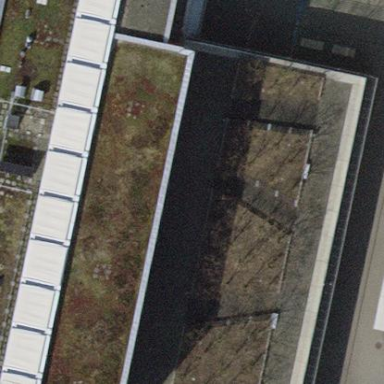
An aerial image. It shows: School building.